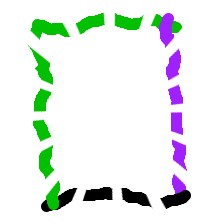
Shape: rectangle